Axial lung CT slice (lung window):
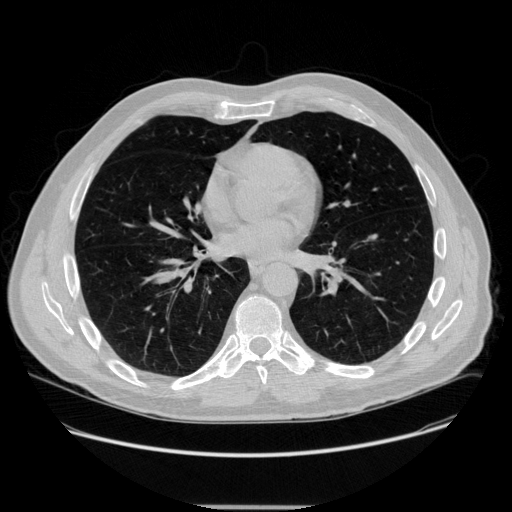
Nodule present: no